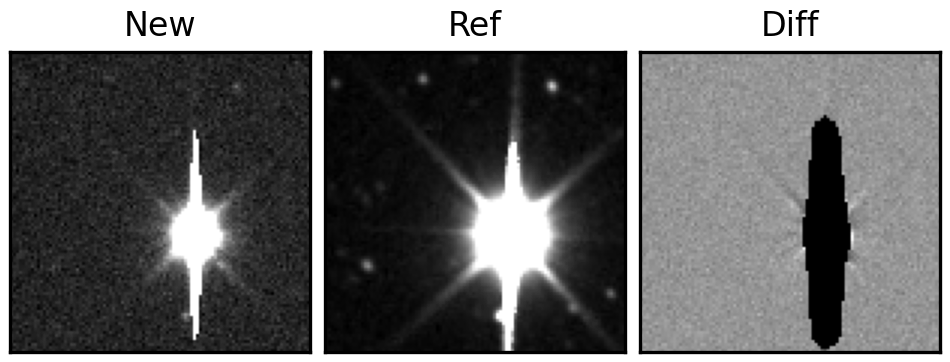
Label: bogus